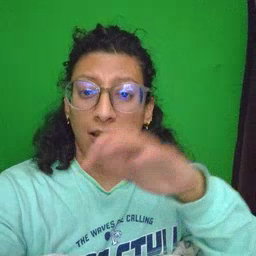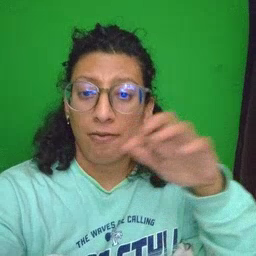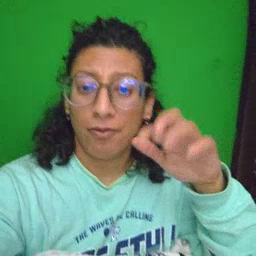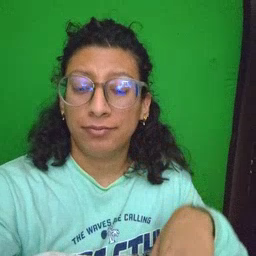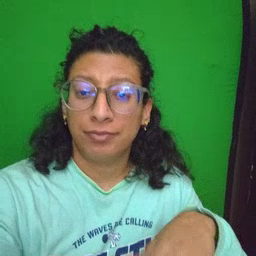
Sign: cloud